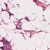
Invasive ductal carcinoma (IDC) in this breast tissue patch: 1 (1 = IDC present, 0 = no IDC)